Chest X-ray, AP view. Patient: 70 years old, sex F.
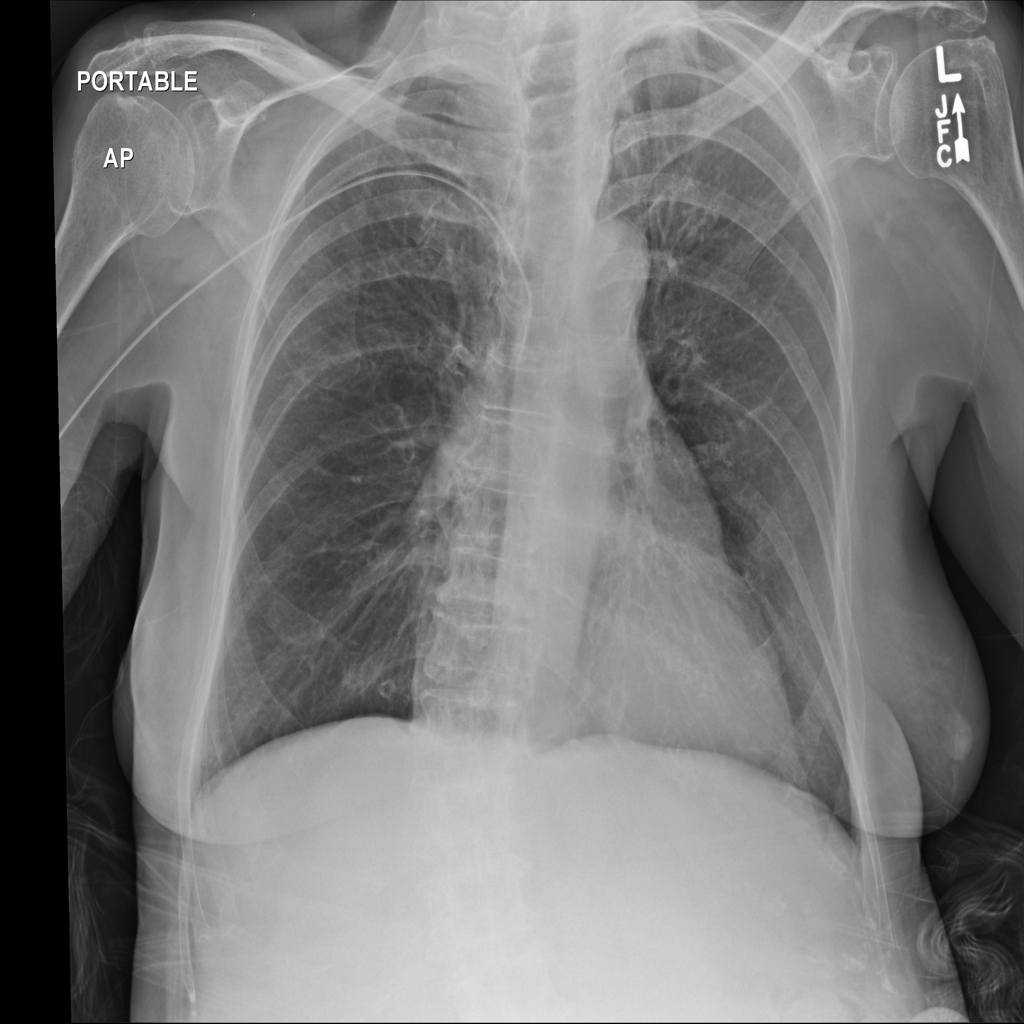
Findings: No Finding